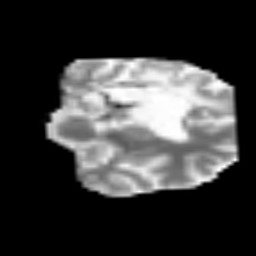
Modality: MD
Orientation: coronal
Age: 31
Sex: female
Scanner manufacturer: siemens
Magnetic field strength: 3 T
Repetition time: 3.2 s
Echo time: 0.081 s